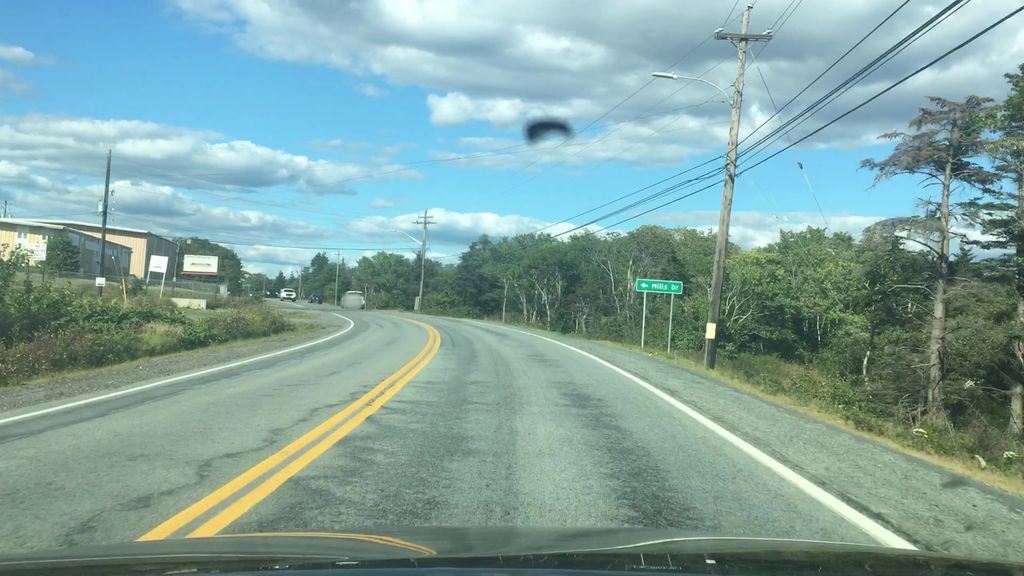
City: halifax